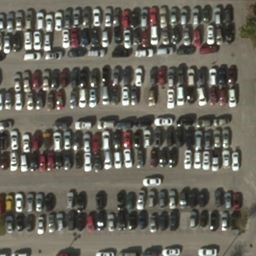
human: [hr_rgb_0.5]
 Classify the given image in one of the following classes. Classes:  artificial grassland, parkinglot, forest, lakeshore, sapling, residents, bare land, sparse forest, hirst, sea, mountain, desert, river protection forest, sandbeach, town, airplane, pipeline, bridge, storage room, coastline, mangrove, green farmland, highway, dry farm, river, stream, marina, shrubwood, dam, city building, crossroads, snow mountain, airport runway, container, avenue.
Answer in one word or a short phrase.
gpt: parkinglot